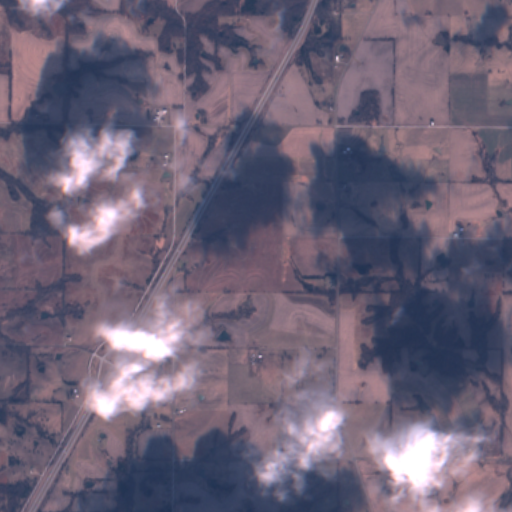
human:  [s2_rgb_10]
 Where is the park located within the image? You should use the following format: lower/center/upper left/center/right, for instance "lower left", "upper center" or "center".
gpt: The park is located in the upper center of the image.
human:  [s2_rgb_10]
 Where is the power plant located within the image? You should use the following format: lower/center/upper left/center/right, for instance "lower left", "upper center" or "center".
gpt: There is no power plant in the image.